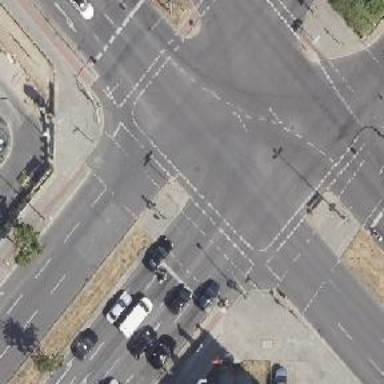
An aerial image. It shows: Crossing with traffic signals.